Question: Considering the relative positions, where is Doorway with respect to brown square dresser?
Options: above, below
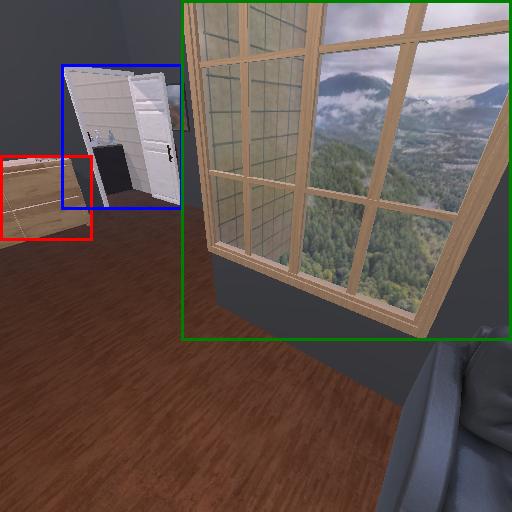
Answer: above